Question: I am running the following code, which should be basic basemap stuff:
'''
from mpl_toolkits.basemap import Basemap
import numpy as np
import matplotlib.pyplot as plt
#basic stuff from the examples
plt.close('all')
m = Basemap(projection='merc',llcrnrlat=-80,urcrnrlat=80, llcrnrlon=-180,urcrnrlon=180,lat_ts=20,resolution='l')
m.drawcoastlines()
m.fillcontinents(color='white',lake_color='aqua')
# draw parallels and meridians.
m.drawparallels(np.arange(-90.,91.,30.))
m.drawmeridians(np.arange(-180.,181.,60.))
m.drawmapboundary(fill_color='aqua')
lon=[
-44.897539694478894,
-79.56264363246461,
-108.31264586027467,
-129.5832433799378,
-149.11755440233293,
173.04624586158417,
57.26114485166647,
26.06650557322952,
6.8910540489469785,
-15.059586144625898]
lat=[
-23.30021206811055,
-22.174848810053106,
-6.169632450760373,
18.199421172044598,
45.95724594253466,
72.89364342463014,
69.39230460744983,
41.88542137864501,
14.50656439517308,
-8.974170076274387]
m.plot(lon,lat,latlon=True,c='orange')
m.plot(lon[0:5],lat[0:5],latlon=True,c='green')
m.plot(lon[5:-1],lat[5:-1],latlon=True,c='blue')
plt.show()
'''
As you can see, I am drawing a basic map, then plotting stuff on it by latitude and longitude. A whole set of points is drawn in orange, then subsets of those same points are drawn in green and blue. Hence I would expect the orange plot to coincide essentially with the blue and green ones. Instead, here is what I get:
From what I understand, the correct plot is the blue and green one. The same things does not happen with different choices of points. It seems like 'plot()' get confused when the line to plot wraps around the map border in some sense.
'basemap'
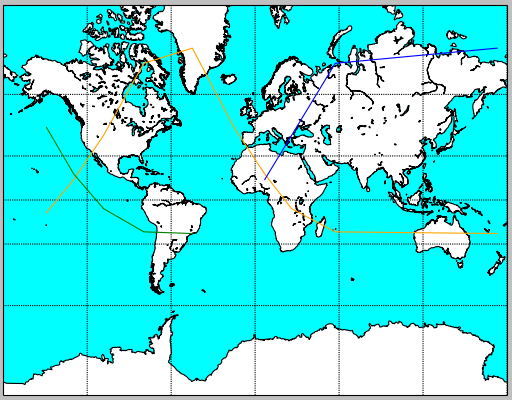
Answer: This is interesting. An example with further illustration of the problem:
'''
from mpl_toolkits.basemap import Basemap
import numpy as np
import matplotlib.pyplot as plt
m = Basemap(projection='merc',llcrnrlat=-80,urcrnrlat=80, llcrnrlon=-180,urcrnrlon=180,lat_ts=20,resolution='l')
m.drawparallels(np.arange(-90.,91.,30.))
m.drawmeridians(np.arange(-180.,181.,60.))
lon=[
-44.897539694478894,
-79.56264363246461,
-108.31264586027467,
-129.5832433799378,
-149.11755440233293,
173.04624586158417,
57.26114485166647,
26.06650557322952,
6.8910540489469785,
-15.059586144625898]
lat=[
-23.30021206811055,
-22.174848810053106,
-6.169632450760373,
18.199421172044598,
45.95724594253466,
72.89364342463014,
69.39230460744983,
41.88542137864501,
14.50656439517308,
-8.974170076274387]
m.plot(lon, lat, 'ro', markersize=14, mec='none', latlon=True)
m.plot(lon[:-1], lat[:-1], 'bo', markersize=10, mec='none', latlon=True)
m.plot(lon[1:], lat[1:], 'go', markersize=6, mec='none', latlon=True)
'''
The data is the same, but just omitting a sample from some point will offset the points:

The red, green and blue graphs should coincide. It looks really odd but it seems as if the X and Y coordinates were offset with respect to each other in some of the series.
Even the red points do not seem to be where they should be. Either this is a bug or there is something odd in the documentation. (I have 'matplotlib' 1.3.1 and 'basemap' 1.0.6.)
However, the projection conversion itself seems to work flawlessly:
'''
c = m(lon, lat)
cp = m(lon[:-1], lat[:-1])
plt.plot(c[0], c[1], 'kx')
plt.plot(cp[0], cp[1], 'o', mfc='none', mec='k')
'''
This creates:

Now the points are in the correct place (rings and crosses), and the selection of points to draw does not change the position of the points.
It can be seen that the X coordinates (latitudes) are correct in all pictures, but for some reason the longitudes seem almost random. Strange. (Anyway, the workaround is above.)
---
I think I found the bug. The 'plot' method of 'Basemap' first shifts the data so that it starts from the edge of the plot. For example:
'''
In [27]: m.shiftdata(lon)
Out[27]:
array([ 173.<PHONE>, 57.26114485, 26.<PHONE>, 6.89105405,
-15.<PHONE>, -44.89753969, -79.56264363, -108.31264586,
-129.58324338, -<PHONE> ])
'''
This is quite ok, as now lines will be contiguous. Unfortunately, the latitude data is not shifted, and the results are exactly what is shown above.
If you shift both latitudes and longitudes by:
'''
lons, lats = m.shiftdata(lon, lat)
'''
and use the shifted version to plot the data, everything is fine.
To my eye it seems that there is some hassle with the decorator '_transform1d' used around 'plot' and 'scatter' methods. Monkey-patching this ('__init.py__', lines 3239 and 3277 in today's git) by changing the decorator into '_transform' should help, but it may break other functionality in 'plot' and 'scatter'.
I think the best solution is to sort the data before plotting by using 'shiftdata' as above. (And of course to file a bug report.)